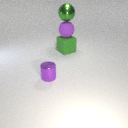
large purple rubber sphere above large green rubber cube